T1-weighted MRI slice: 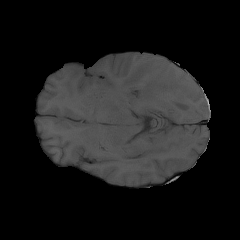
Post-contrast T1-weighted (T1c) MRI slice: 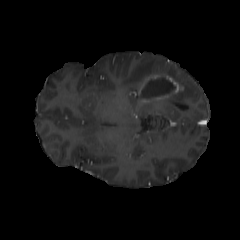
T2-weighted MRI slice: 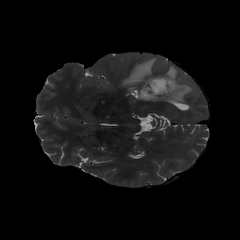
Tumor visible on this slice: yes